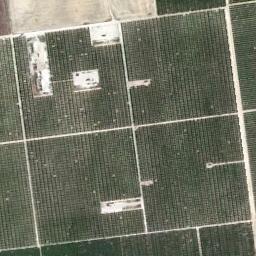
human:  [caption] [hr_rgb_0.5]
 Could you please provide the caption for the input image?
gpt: There are some deep green rectangular farmland .

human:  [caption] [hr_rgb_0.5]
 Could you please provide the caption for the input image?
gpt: Four neatly arranged green rectangular farm fields .

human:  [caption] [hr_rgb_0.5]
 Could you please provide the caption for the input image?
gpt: Several green rectangular farmlands are neatly arranged on the ground and some white houses are surrounded by these farmlands .

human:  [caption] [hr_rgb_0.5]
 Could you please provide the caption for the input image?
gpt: There are many crops in rectangular farmlands .

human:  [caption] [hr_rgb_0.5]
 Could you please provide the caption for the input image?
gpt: There are some brown rectangular farmlands of the same size .